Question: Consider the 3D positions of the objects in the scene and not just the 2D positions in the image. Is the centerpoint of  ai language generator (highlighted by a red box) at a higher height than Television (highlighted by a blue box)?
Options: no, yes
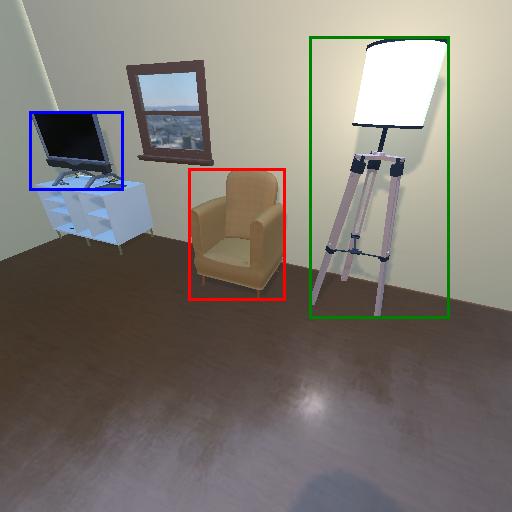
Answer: no